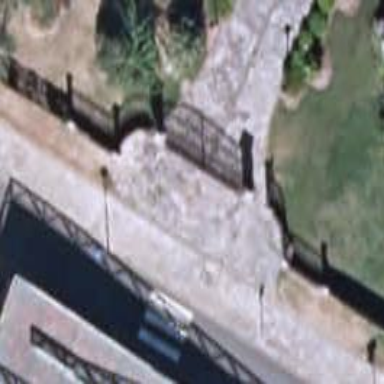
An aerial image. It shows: Gate.